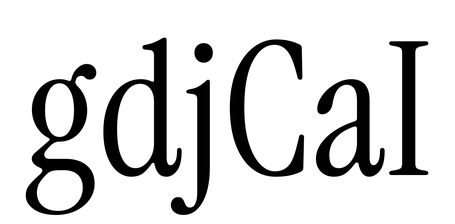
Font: InstrumentSerif-Regular